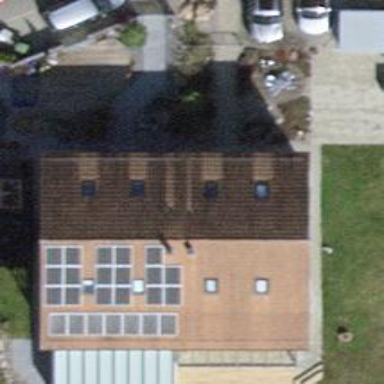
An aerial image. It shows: Gabled roof house.